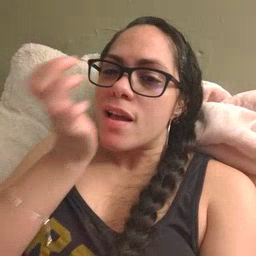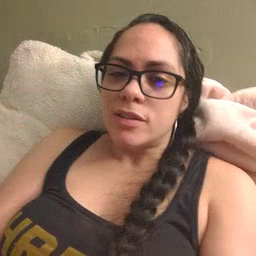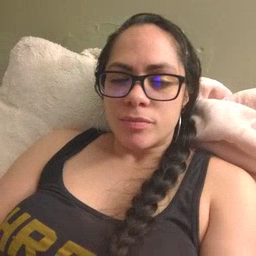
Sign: grass